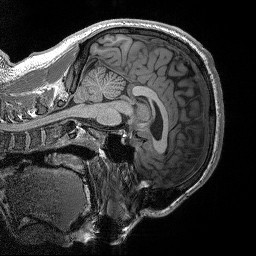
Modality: T1w
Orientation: sagittal
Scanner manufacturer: siemens
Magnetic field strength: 3 T
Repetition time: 2.3 s
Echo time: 0.00298 s